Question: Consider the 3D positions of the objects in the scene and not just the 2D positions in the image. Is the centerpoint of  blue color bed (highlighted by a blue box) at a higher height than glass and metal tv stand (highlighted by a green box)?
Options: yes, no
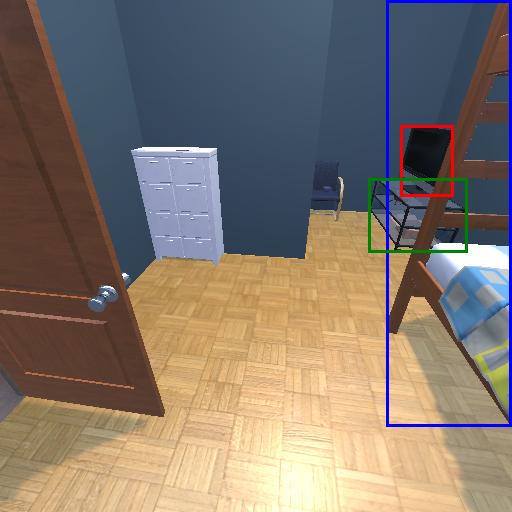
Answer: yes